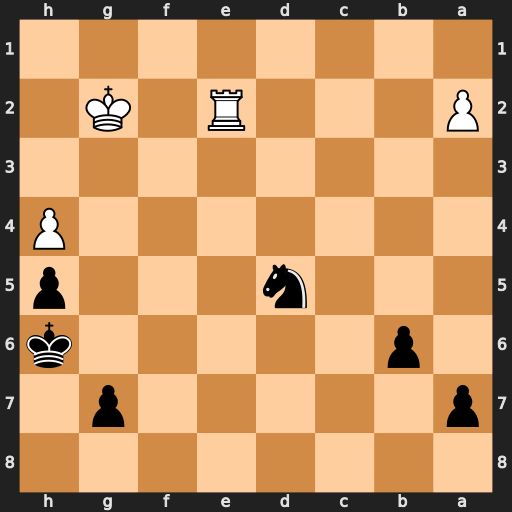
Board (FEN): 8/p5p1/1p5k/3n3p/7P/8/P3R1K1/8
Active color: b
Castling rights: -
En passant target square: -
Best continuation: Nf4+ Kf1 Nxe2